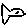
Label: fish